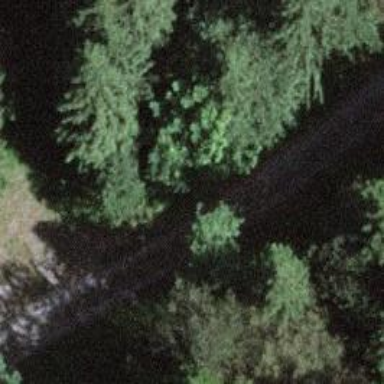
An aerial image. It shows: Culvert tunnel.